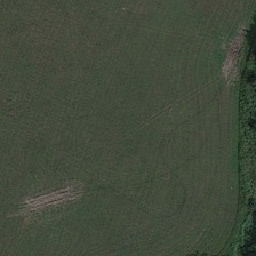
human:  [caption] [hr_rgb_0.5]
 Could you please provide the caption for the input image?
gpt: Some green trees with grass beside them.

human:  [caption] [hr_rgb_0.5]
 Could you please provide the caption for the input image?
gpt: some green trees with lawn next to it.

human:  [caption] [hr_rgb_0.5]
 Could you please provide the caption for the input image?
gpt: It is a river with green grass in the center.

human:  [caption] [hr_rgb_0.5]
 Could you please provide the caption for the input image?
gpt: Green tree with meadow.

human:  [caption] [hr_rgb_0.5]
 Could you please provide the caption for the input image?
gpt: This is a river with green grass in the middle.